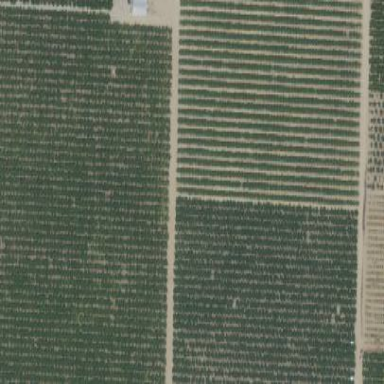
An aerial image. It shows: Orchard.